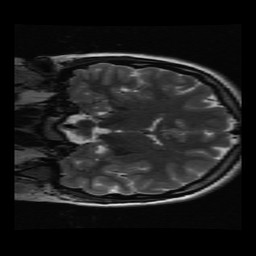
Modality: T2w
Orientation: coronal
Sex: female
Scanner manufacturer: ge
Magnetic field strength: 3 T
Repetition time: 5 s
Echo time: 0.1017 s